Field crop: tomato
Growth stage: 1
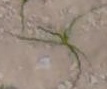
Species: cyperus